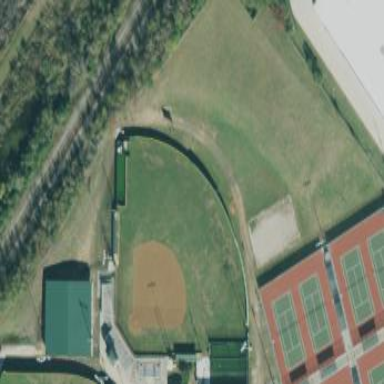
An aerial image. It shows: Baseball pitch for leisure land activities.